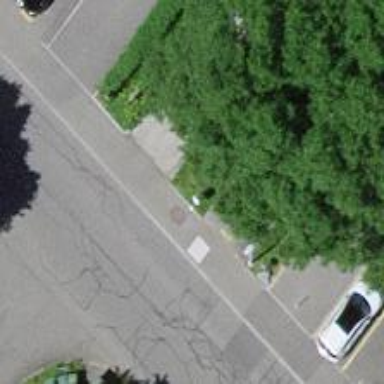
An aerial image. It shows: Bus stop with platform for public transport.